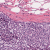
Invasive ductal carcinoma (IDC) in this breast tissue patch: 1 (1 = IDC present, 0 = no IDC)